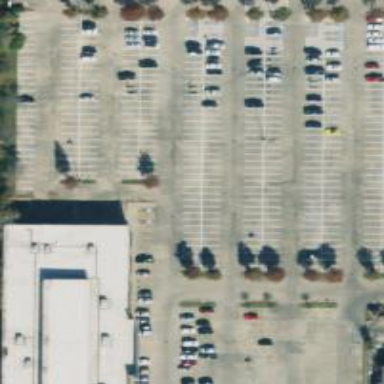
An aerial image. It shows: Parking space is available.